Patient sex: F
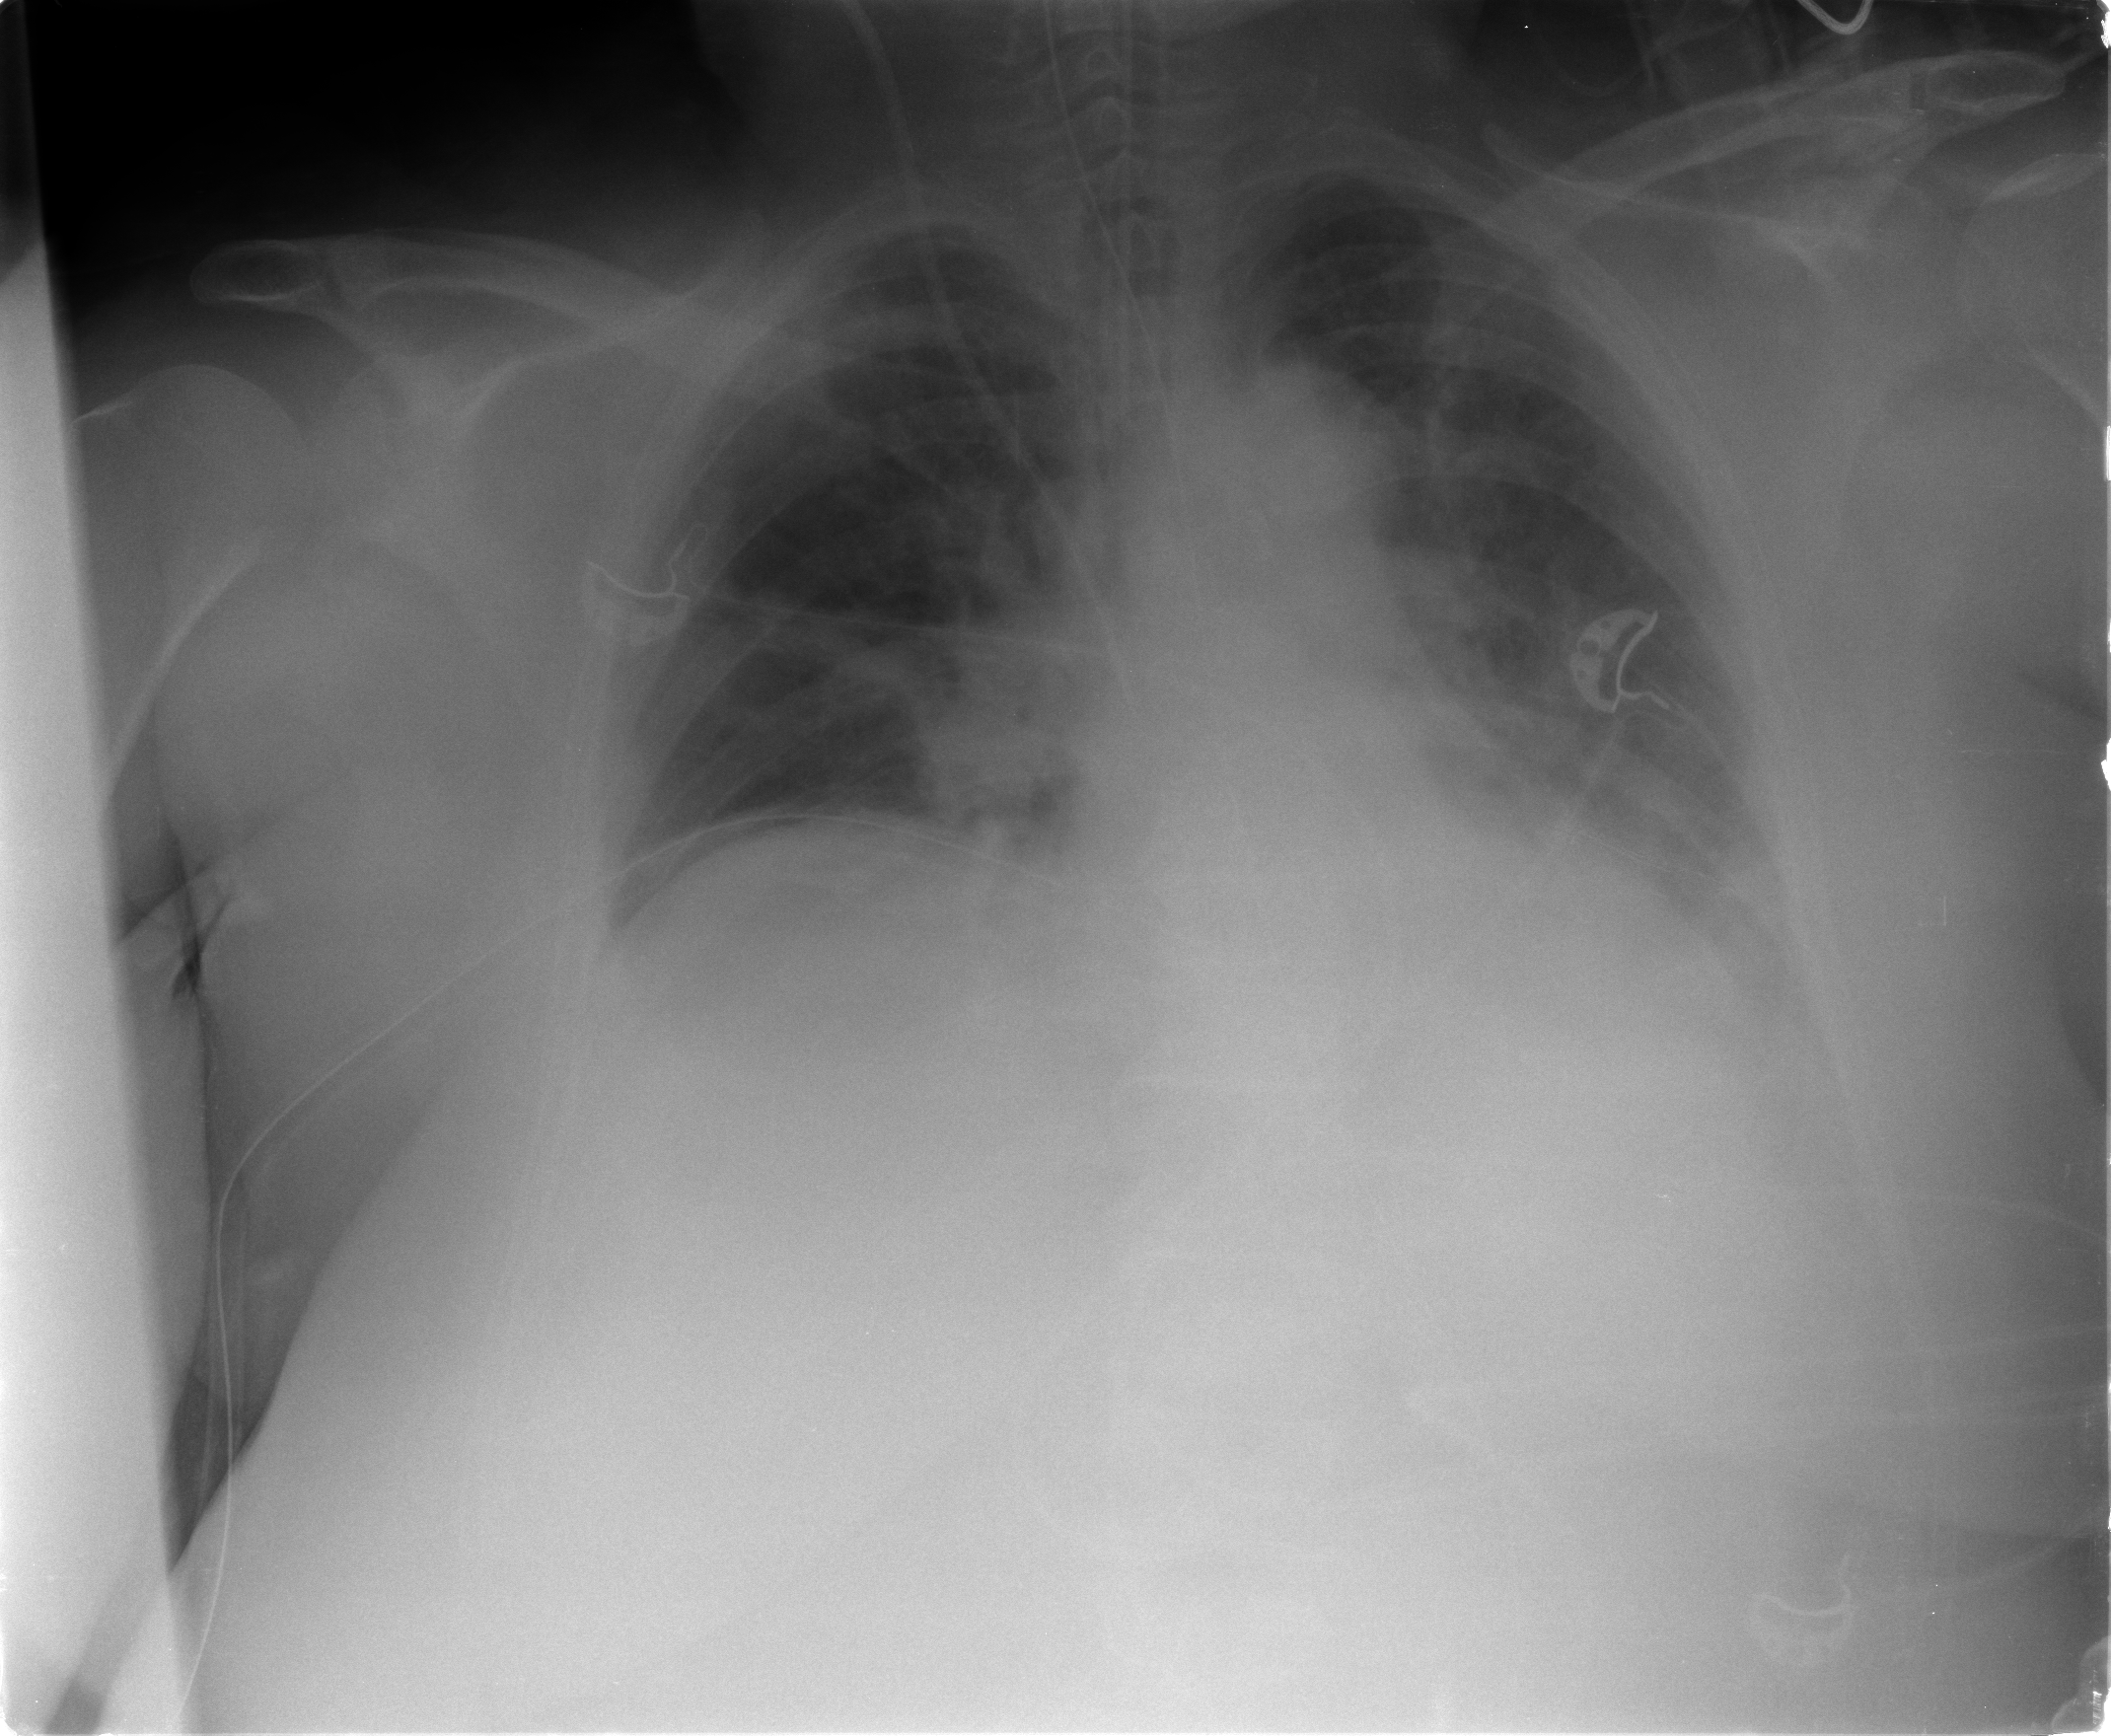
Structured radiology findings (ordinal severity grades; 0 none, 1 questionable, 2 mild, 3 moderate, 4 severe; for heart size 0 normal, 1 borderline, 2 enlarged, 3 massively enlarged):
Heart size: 0
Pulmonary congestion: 2
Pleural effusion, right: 0
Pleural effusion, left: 2
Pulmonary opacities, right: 0
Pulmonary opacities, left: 2
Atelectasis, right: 2
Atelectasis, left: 2